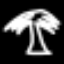
Label: palm tree